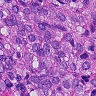
Metastatic tissue present: yes